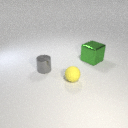
small yellow rubber sphere to the left of large green metal cube